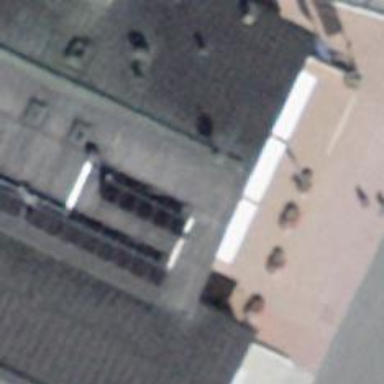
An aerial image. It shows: Shop selling clothes.